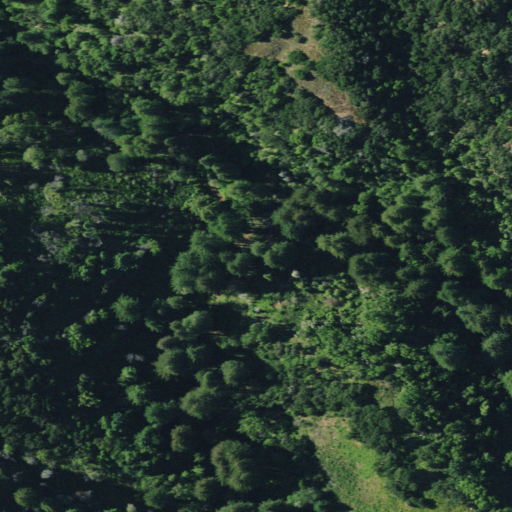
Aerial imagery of valley in California named Williams Canyon containing evergreen forest, woody wetlands, and grassland